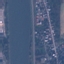
Land use / land cover: River